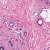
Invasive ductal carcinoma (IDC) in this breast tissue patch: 0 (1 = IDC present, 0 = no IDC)